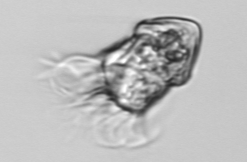
Label: Strombidium_inclinatum